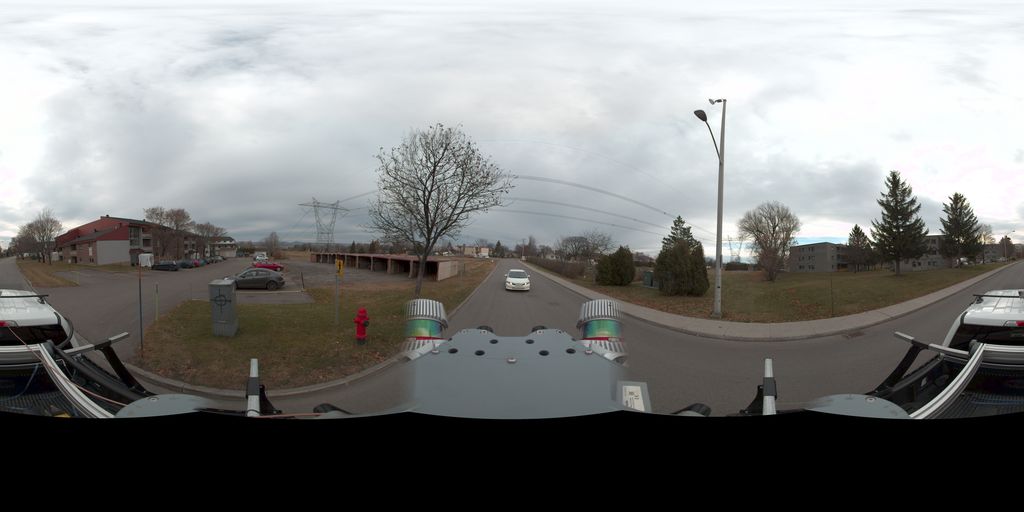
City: quebec_city